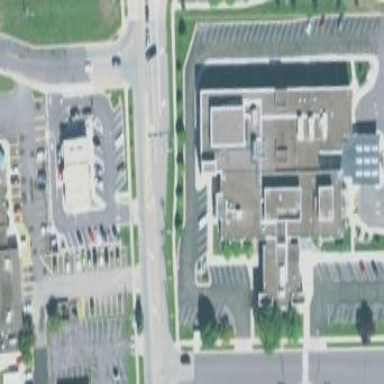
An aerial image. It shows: Hospital building.